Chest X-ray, PA view. Patient: 45 years old, sex F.
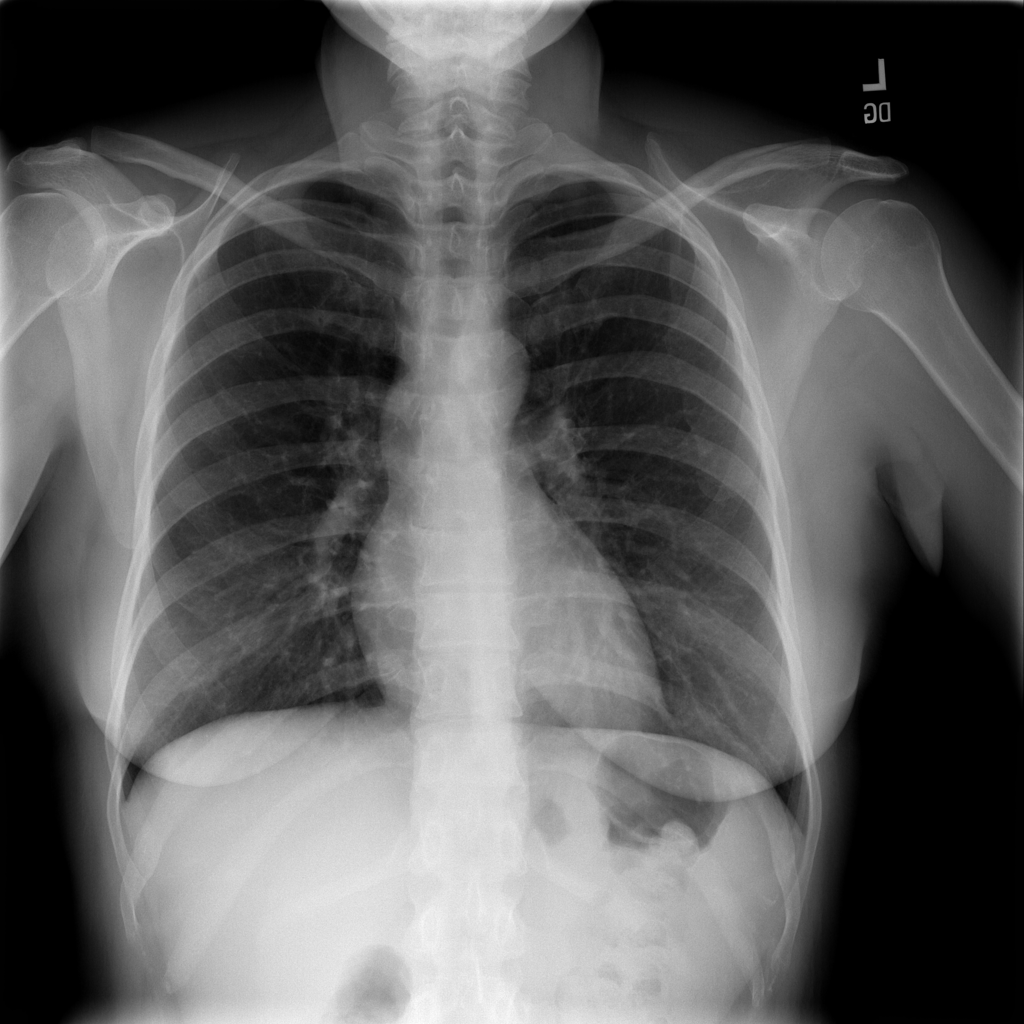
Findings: No Finding